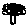
Label: tree